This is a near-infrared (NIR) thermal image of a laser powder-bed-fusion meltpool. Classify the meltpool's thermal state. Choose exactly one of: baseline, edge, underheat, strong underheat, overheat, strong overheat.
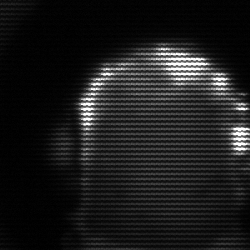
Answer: baseline